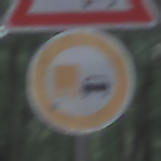
Verkehrszeichen: UeberholverbotKraftfahrzeuge
Zusatzzeichen oben: Stau
Umgebung: Outdoor, Nature
Tageszeit: SunriseSunset
Wetter: NotSpecified
Licht: Natural
Jahreszeit: Autumn
Kontrast: MediumContrast